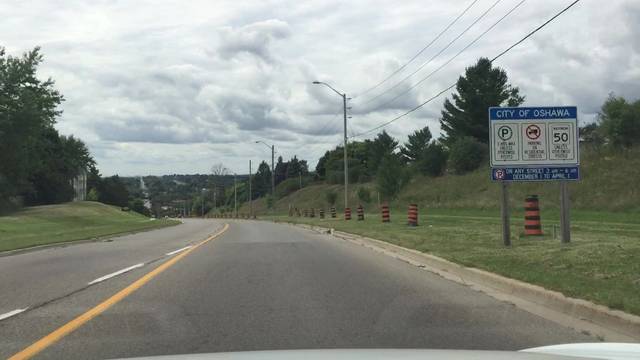
Region: Canada
Coordinates: 43.891, -78.808